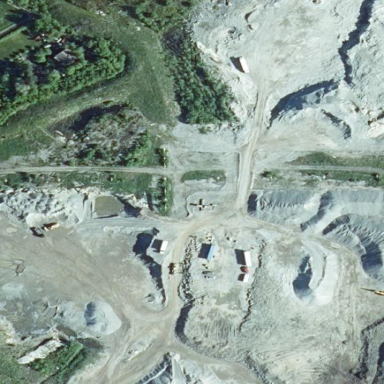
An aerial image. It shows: Quarry area.